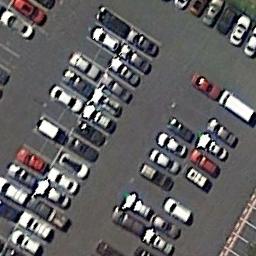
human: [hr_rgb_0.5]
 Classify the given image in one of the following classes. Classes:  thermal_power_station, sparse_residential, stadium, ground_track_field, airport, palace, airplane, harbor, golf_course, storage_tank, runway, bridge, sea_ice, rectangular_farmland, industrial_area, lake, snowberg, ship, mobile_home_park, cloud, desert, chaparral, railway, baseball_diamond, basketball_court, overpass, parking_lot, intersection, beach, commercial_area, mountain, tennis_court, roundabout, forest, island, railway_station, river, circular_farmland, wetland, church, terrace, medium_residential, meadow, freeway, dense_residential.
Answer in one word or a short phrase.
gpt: parking_lot